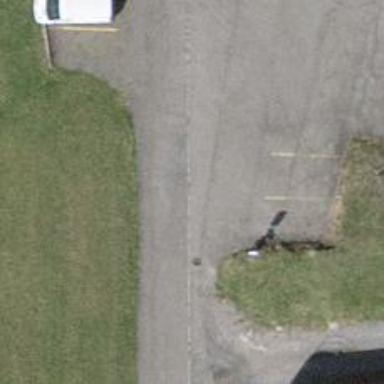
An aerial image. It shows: Road serving as parking aisle.